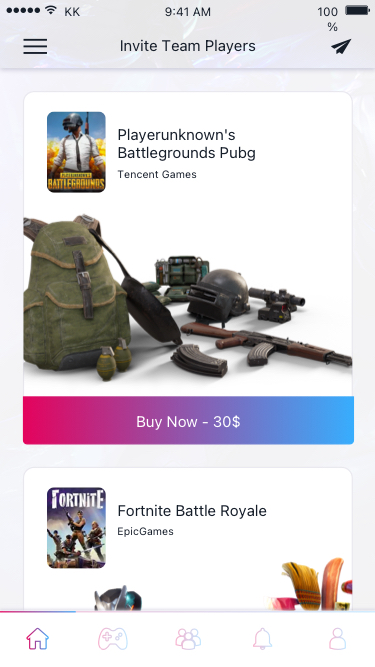
Text in this UI design:
Playerunknown's Battlegrounds Pubg
Tencent Games
Buy Now - 30$
Fortnite Battle Royale
EpicGames
Invite Team Players
9:41 AM
KK
100%